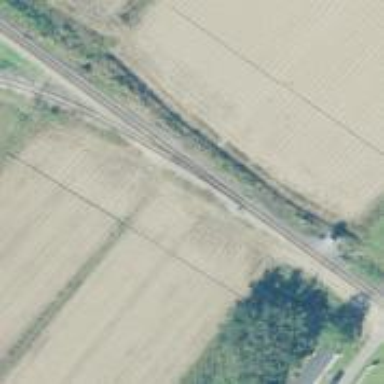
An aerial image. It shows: Railway spur junction.